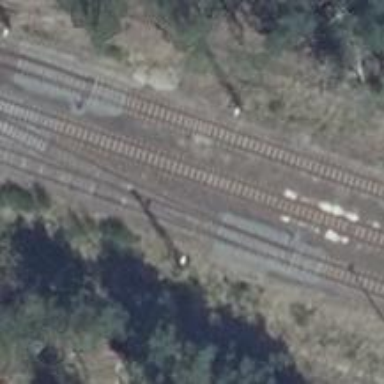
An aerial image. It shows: Railway switch.